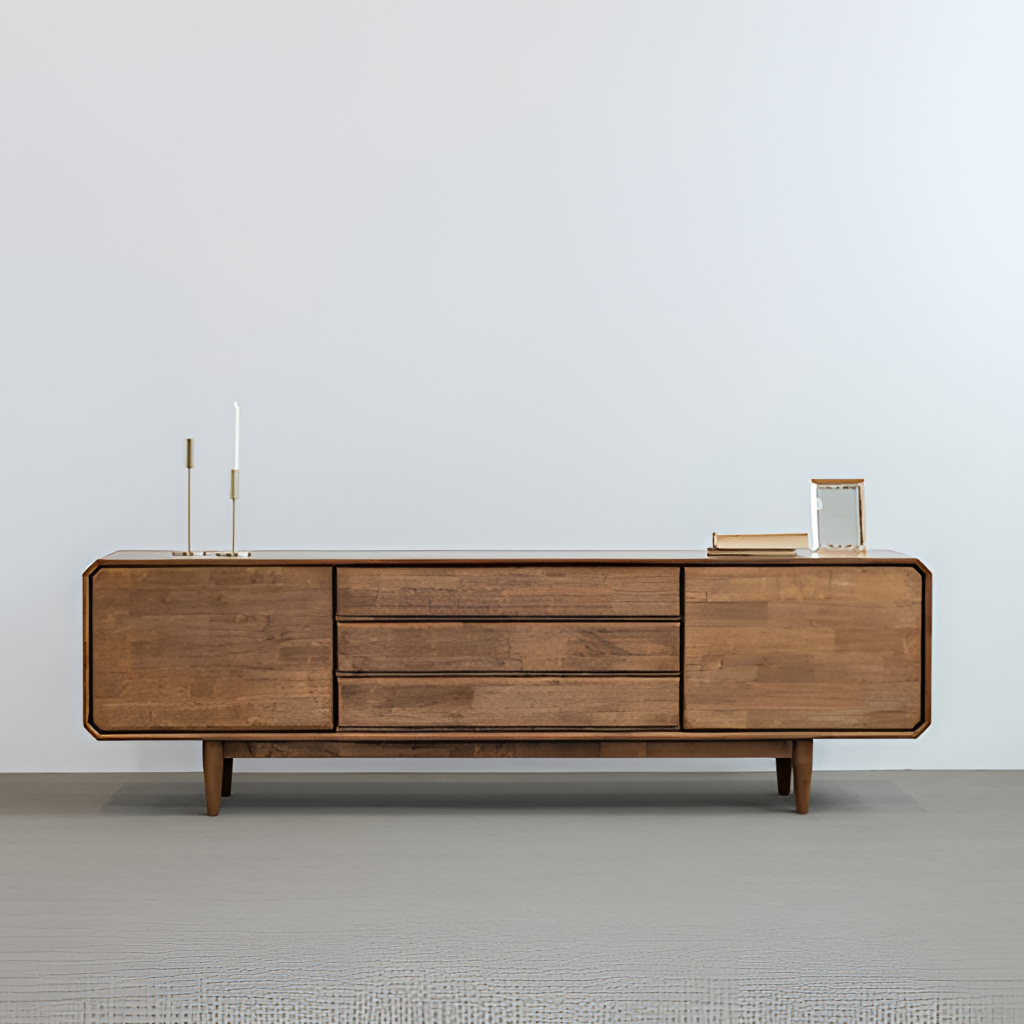
living room, wood sideboard, modern, gray wood flooring, with plank pattern, paint wallpaper, with solid pattern